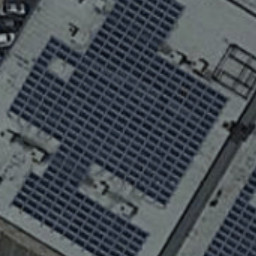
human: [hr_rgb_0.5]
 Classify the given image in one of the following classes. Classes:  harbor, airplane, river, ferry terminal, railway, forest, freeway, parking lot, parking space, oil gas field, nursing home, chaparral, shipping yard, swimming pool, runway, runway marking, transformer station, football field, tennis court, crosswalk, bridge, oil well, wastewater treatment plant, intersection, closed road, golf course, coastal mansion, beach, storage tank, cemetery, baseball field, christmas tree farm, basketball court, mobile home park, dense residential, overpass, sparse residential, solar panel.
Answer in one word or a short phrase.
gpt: solar panel